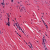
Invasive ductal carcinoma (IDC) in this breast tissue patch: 0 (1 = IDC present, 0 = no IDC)